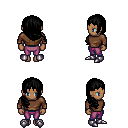
a pixel art fantasy rpg character, female body template, human, dark skin, brown long-sleeve shirt, magenta pants, black right-swept hairstyle, metal boots, four views (front, back, left, right), 2x2 character sprite sheet, small pixel art, hard edges, no anti-aliasing